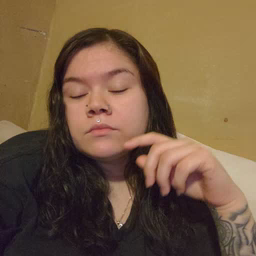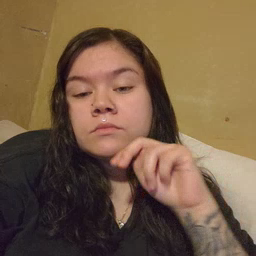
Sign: tongue